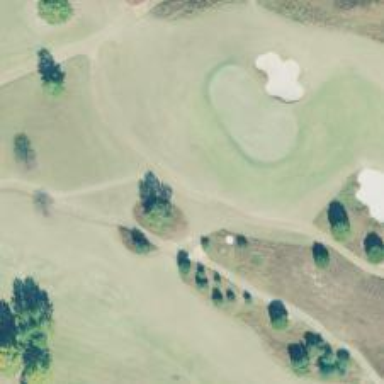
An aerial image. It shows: Path used for both walking and golf.